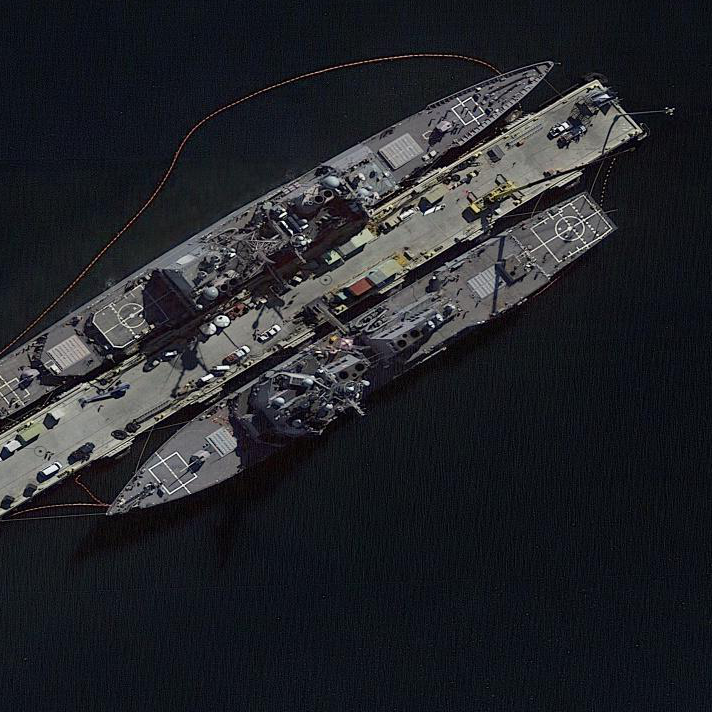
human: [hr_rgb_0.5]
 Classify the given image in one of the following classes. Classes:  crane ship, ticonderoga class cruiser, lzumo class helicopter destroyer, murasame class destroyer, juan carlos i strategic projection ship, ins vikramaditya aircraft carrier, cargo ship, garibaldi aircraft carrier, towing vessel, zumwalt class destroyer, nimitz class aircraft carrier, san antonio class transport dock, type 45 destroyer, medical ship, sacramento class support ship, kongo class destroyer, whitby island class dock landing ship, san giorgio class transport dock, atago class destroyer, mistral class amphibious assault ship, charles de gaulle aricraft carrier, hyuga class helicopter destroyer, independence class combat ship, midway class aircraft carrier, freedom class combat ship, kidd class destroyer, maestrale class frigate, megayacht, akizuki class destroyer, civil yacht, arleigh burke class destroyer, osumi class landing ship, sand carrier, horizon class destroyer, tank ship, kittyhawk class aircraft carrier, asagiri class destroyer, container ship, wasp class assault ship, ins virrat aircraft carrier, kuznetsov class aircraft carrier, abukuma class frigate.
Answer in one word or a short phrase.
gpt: Arleigh Burke class destroyer